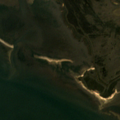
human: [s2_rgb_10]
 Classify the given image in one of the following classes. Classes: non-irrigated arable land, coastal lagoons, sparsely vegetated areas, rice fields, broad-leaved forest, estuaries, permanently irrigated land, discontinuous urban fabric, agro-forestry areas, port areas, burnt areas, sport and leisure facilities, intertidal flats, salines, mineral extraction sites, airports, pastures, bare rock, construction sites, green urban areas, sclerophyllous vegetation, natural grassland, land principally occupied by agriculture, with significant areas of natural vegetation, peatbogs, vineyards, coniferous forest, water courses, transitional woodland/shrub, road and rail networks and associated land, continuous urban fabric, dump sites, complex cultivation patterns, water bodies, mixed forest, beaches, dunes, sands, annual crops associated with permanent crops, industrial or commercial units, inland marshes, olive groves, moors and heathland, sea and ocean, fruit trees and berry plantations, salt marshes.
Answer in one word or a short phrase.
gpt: salt marshes, estuaries